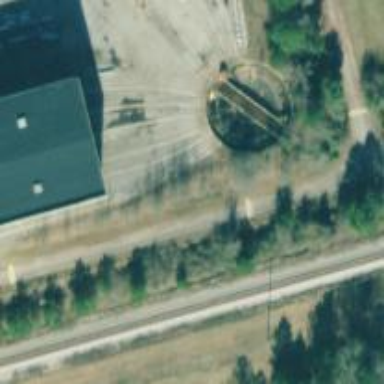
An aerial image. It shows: Rail spur service.